Question: I'm using ExpressionEngine 2.5.2 with my Media Temple site.
I recently added a second site using Multisite Manager on my local environment, staging environment, and production environment. The installation is complete and I have my second templates working correctly. I am only working on my local set up, but as soon as I have this up and running without errors, I will be moving all of my changes over to my staging site, then production site. Locally, when I try to add new channels field groups to my second site within my ExpressionEngine control pannel, my newly created channel field groups are automatically showing the channel fields from my primary site. I cannot delete the old channel fields, because I am receiving the following database error(s):
Error Number: 1091
Can't DROP 'field_id_176'; check that column/key exists
ALTER TABLE 'exp_channel_data' DROP 'field_id_176'
Filename: libraries/api/Api_channel_fields.php
Line Number: 434
This error is different depending on the channel field I try to delete. It will vary by listing a different database entry that it cannot drop (i.e . 'field_id_176,' 'field_id_178,' etc.)
If I manually delete those fields in my database, it removes them from my second site, but it also removes them from my primary site. Obviously this is a problem because I am racking up too many fields which is very confusing. I'm also worried that this will cause an even larger problem when I move to working on my production server. Help would be greatly appreciated.
I also cannot delete the second site, because it gives me the same database errors. When I try to hook up a third site, it does not recognize the folder with my templates in it and the Template Manager page shows up with no templates or template groups (the folders exist locally and all of my paths to the appropriate directories are correct).
Thanks!
---
Here is a screenshot of a newly-created channel field group on my second site. I just created this new field group, "News and Video," and did not add the fields listed in the group. - they are just automatically showing up in the group. Those channel fields are fields from my primary site.

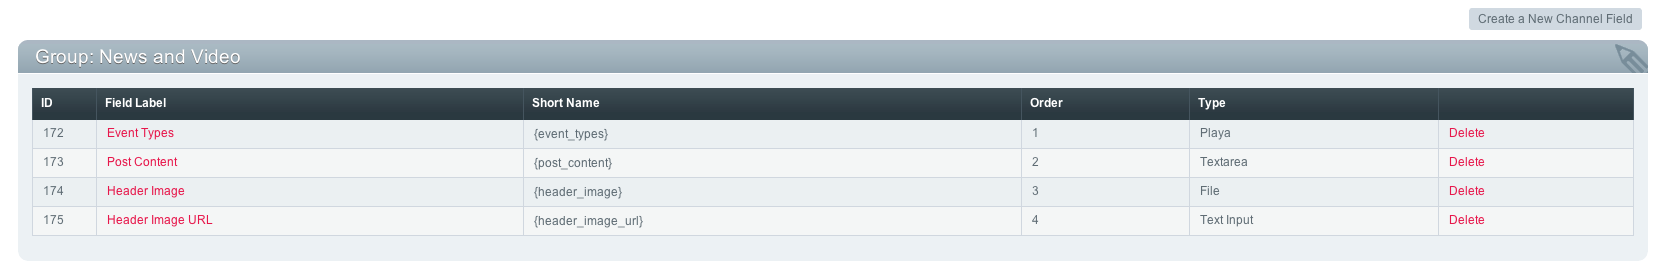
Answer: Unfortunately I wasn't able to problem solve the exact issue on my computer, however (luckily!) we had a second copy running without errors on a computer. I ended copying all of those files onto my machine, then importing that database and all is working fine now.